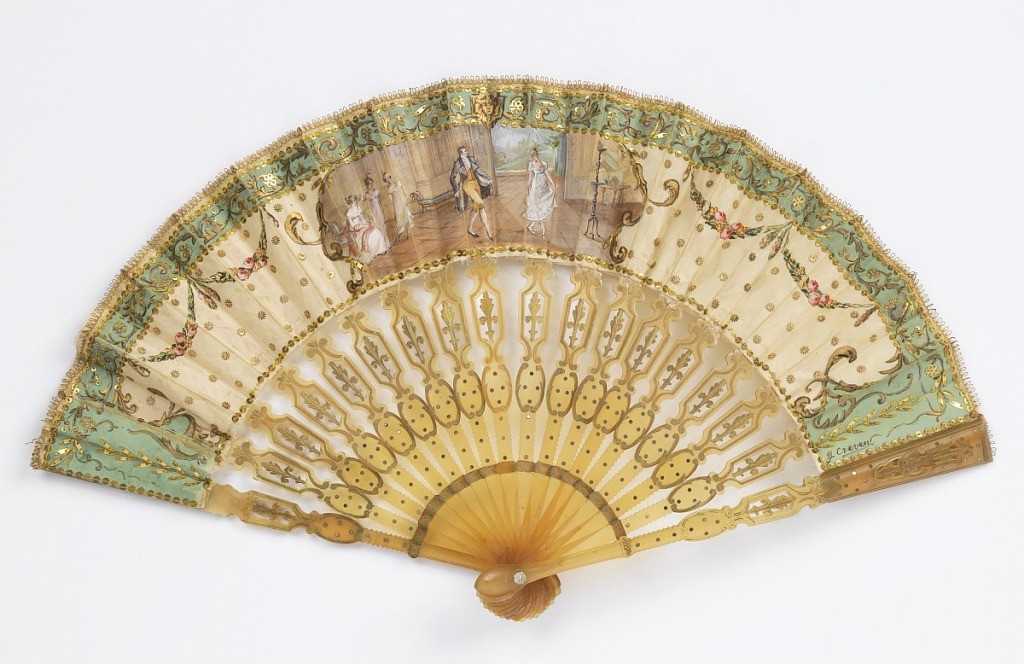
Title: Pleated fan and case
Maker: J. Creven
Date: late 19th–early 20th century
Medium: Painted and embroidered silk leaf, pierced, engraved and gilded horn sticks
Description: Pleated fan, leaf of cream-colored silk painted on the obverse with a scene in a medallion of an interior with a man and girl dancing, with three women at left watching, all in Empire costume; a tripod at right and open door at back showing a landscape. Border at top and sides of leaf, green, with gold and brown rinceaux, central mascaron ornament, and festoons of roses and gilt 8-point sequins. Reverse decorated with gold eagle on blue-green ground in gold frame, border on leaf painted with gold scroll design. Top of leaf sewn with gold loop edging. Guards and sticks of horn with scalloped outline, pierced, obverse engraved, gilded and decorated with steel piques.